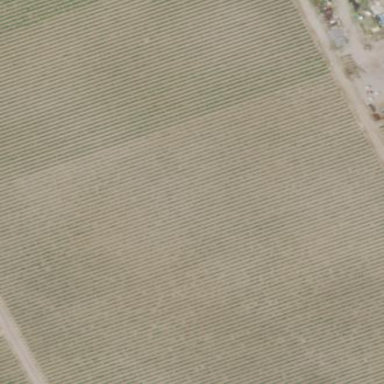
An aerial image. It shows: Vineyard with grape crops.